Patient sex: M
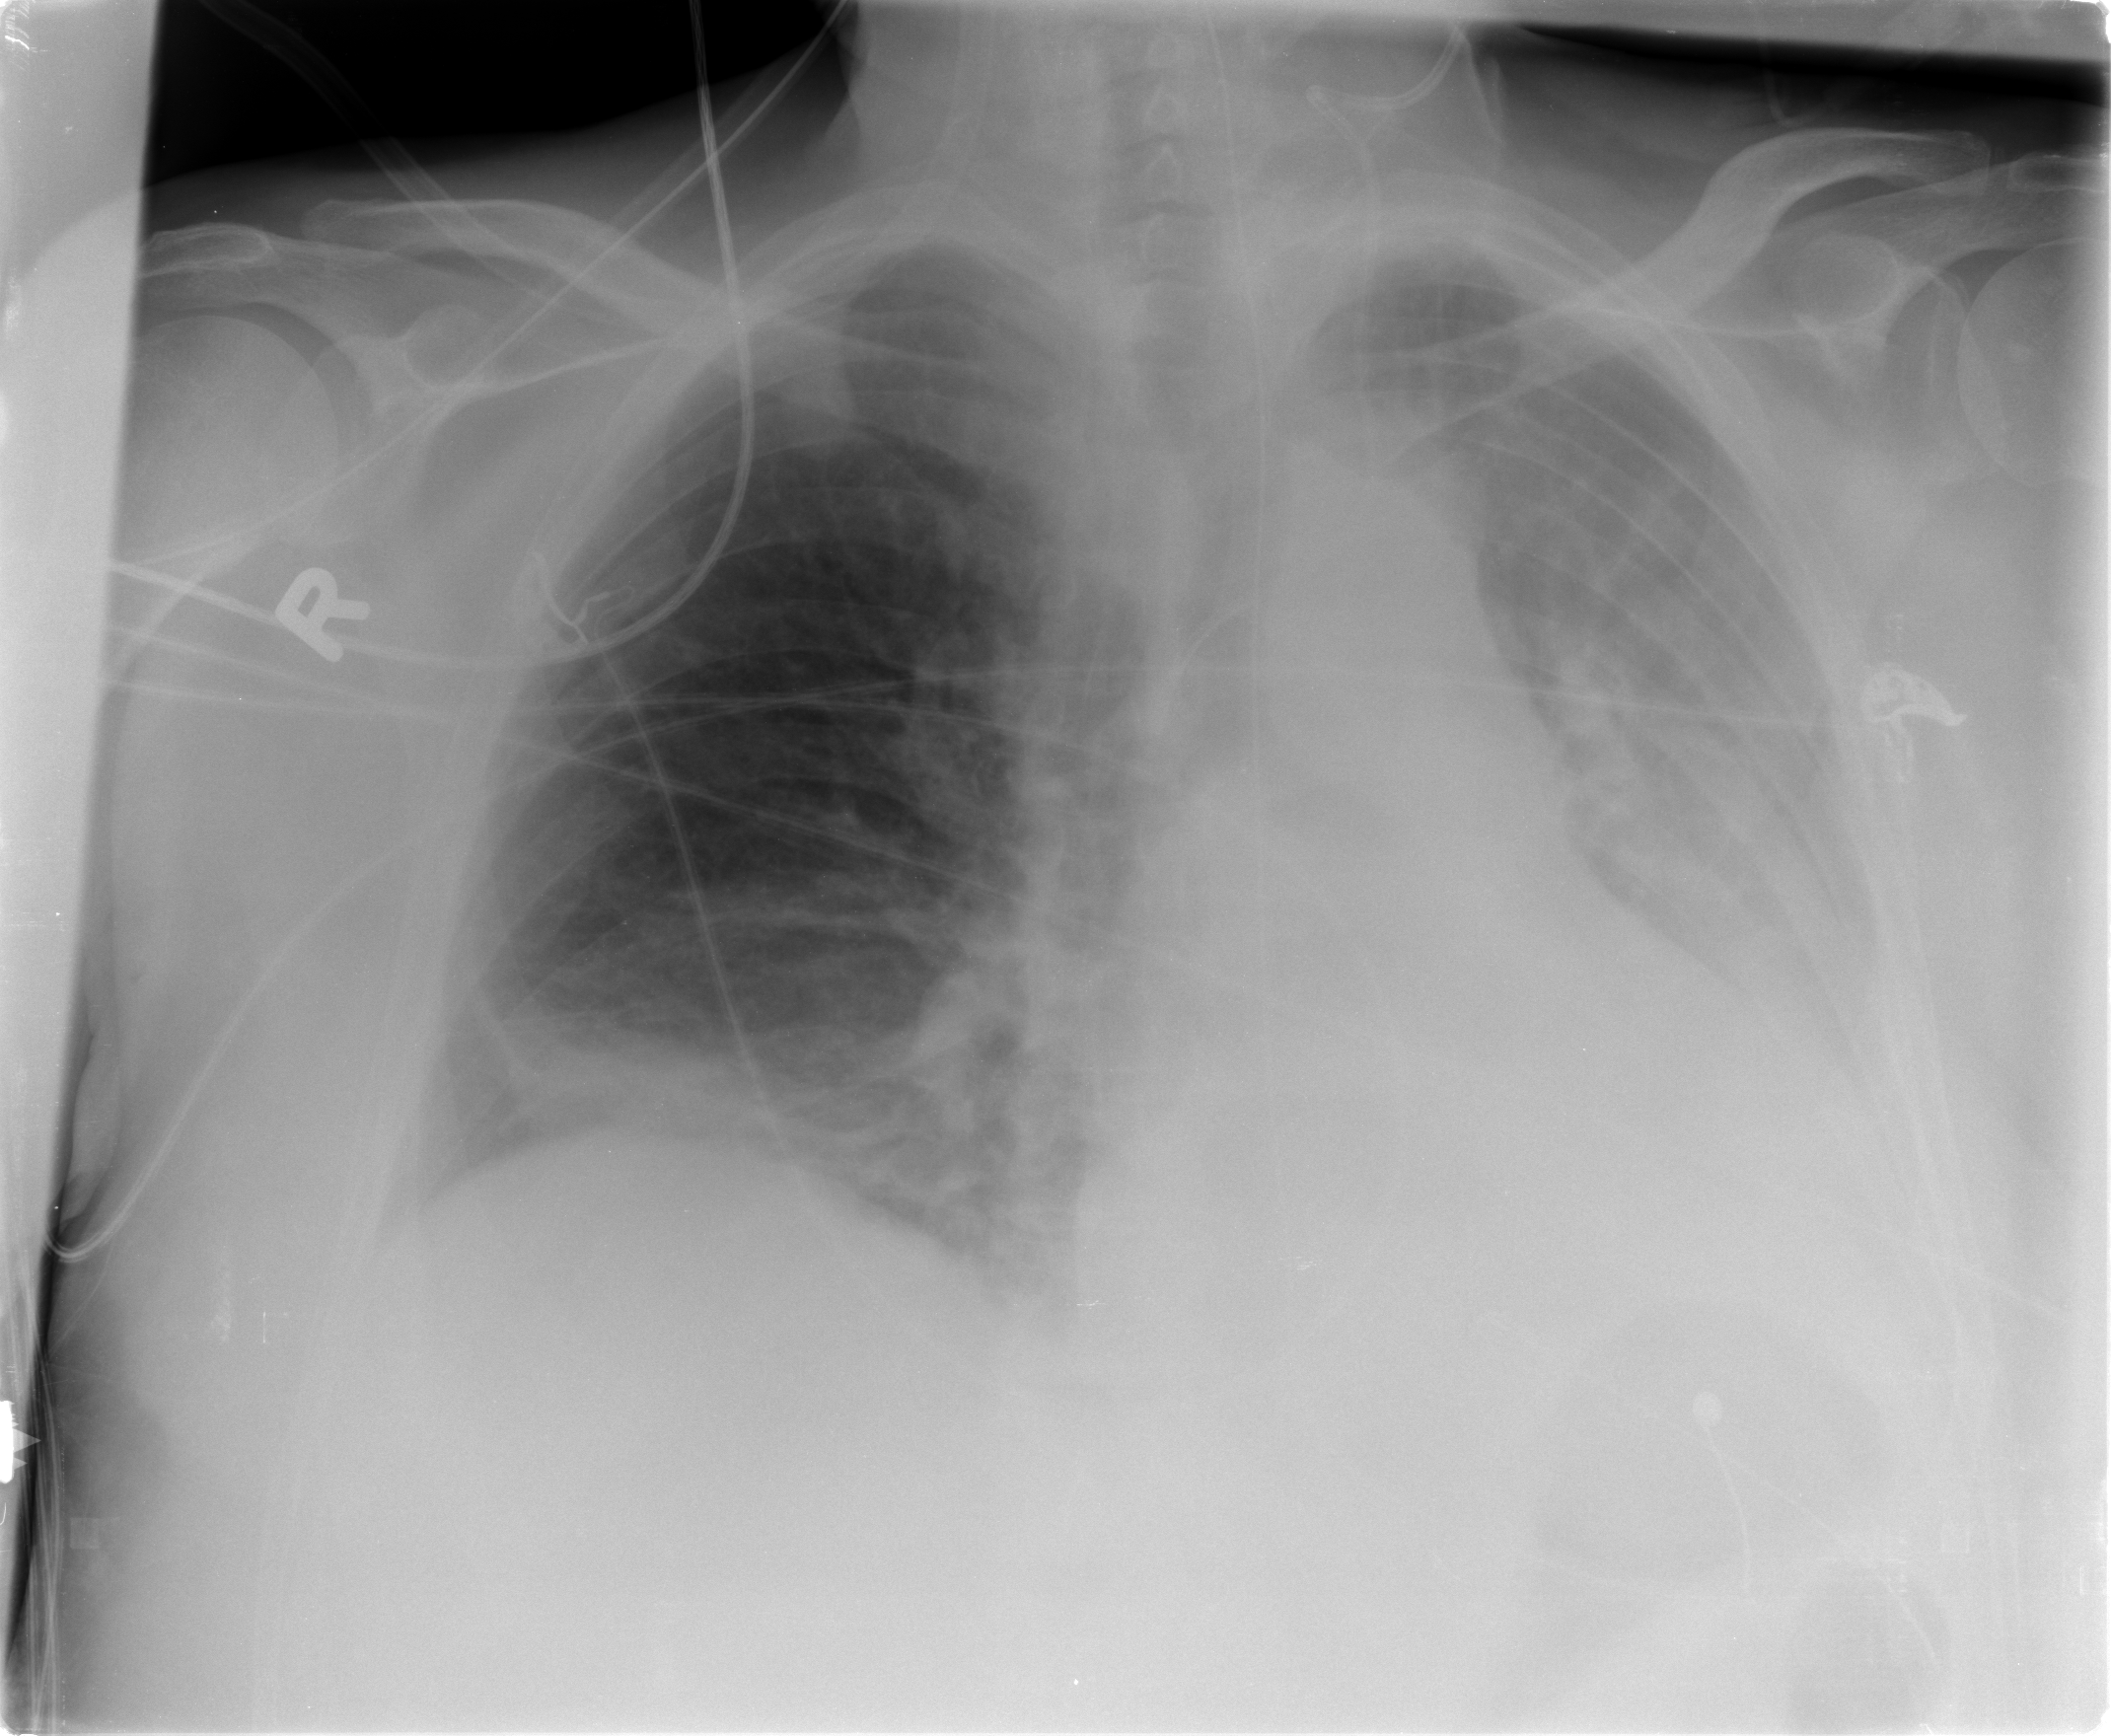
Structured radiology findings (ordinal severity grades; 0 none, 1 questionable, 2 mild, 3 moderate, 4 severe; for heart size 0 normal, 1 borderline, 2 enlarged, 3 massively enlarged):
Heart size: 2
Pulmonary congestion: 2
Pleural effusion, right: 2
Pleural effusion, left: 3
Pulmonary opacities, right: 2
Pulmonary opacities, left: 1
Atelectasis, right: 2
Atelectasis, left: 2